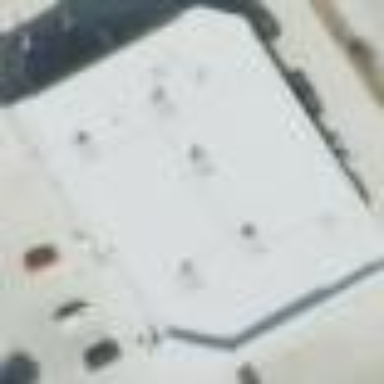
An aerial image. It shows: Retail building that houses pharmacy.